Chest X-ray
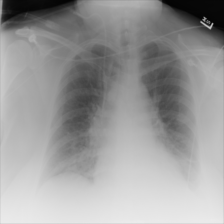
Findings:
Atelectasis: negative
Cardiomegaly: negative
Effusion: positive
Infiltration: negative
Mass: negative
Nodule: negative
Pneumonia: negative
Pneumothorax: negative
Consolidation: negative
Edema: negative
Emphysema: negative
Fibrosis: negative
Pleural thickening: negative
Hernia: negative